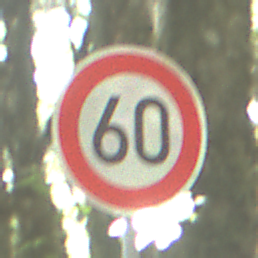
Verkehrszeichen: Geschwindigkeit60
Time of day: Midday
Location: Outdoor (Nature)
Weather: Clear
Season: NotSpecified
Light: Natural